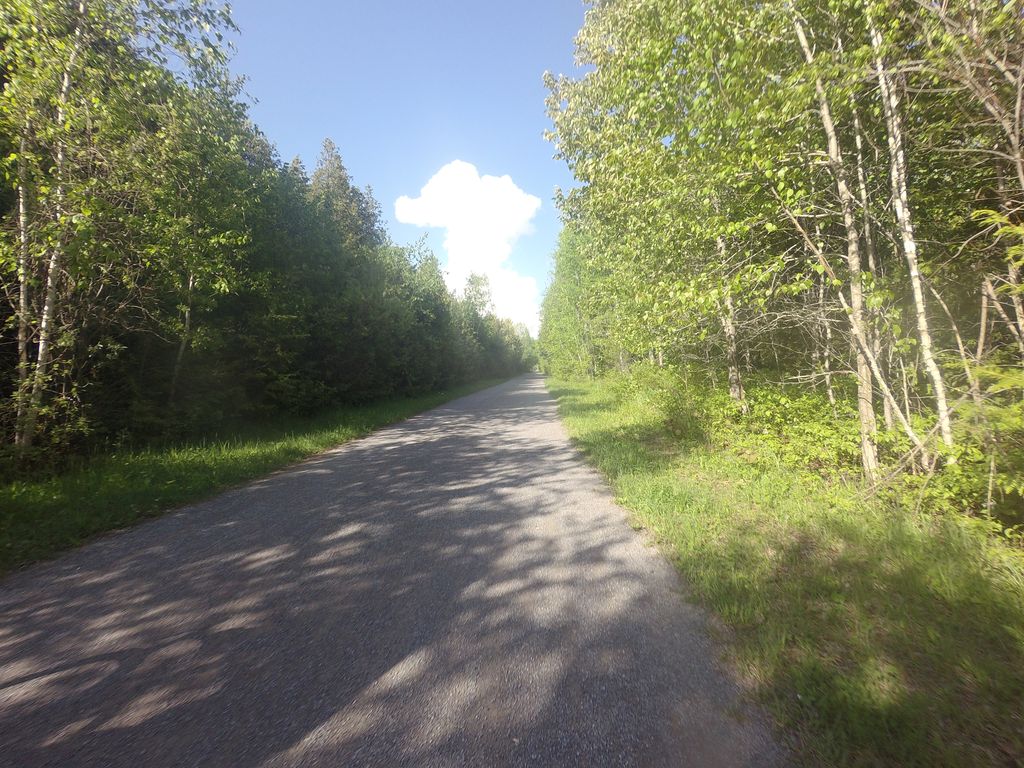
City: ottawa-gatineau